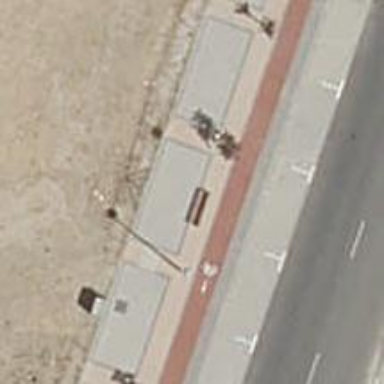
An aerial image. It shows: Bench for seating.